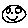
Label: smiley face